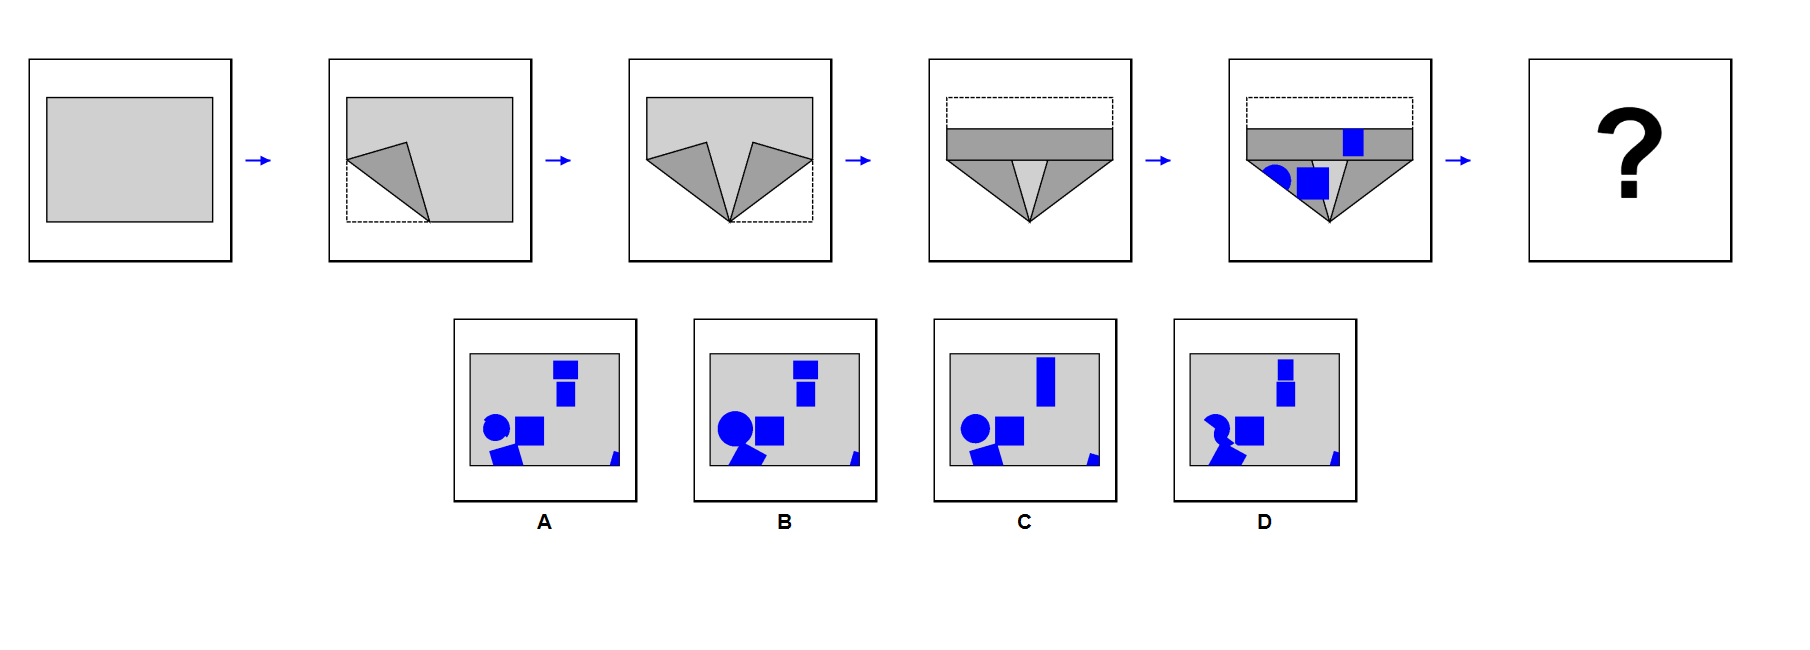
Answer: C